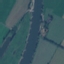
Land use / land cover: River